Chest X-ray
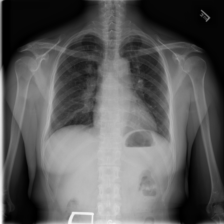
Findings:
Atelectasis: negative
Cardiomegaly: negative
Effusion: negative
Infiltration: negative
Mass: negative
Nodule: negative
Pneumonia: negative
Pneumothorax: negative
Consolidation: negative
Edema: negative
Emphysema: negative
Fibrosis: negative
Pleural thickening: negative
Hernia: negative